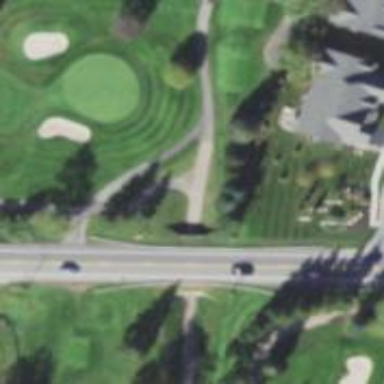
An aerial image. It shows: Golf cartpath that is also road path.